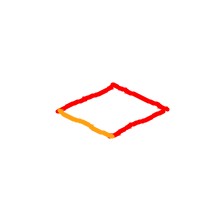
Shape: rhombus